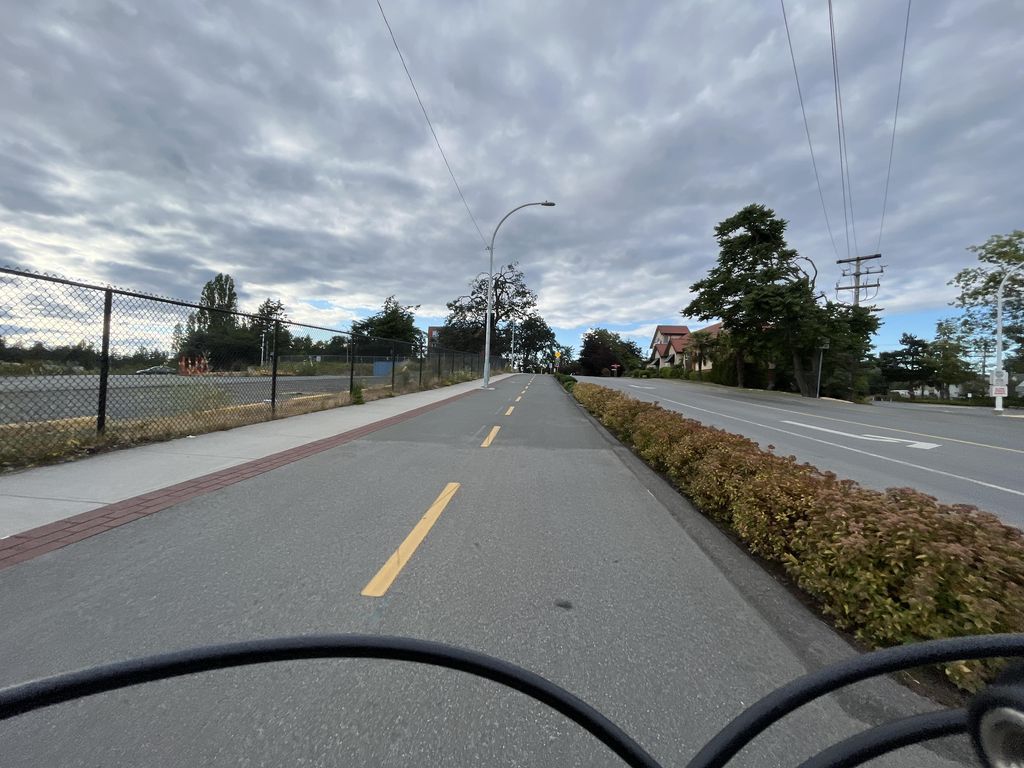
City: victoria